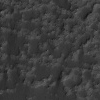
Atmospheric dust classification: not_dusty